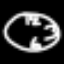
Label: clock